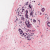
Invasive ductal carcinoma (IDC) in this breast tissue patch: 0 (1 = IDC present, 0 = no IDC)